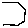
Label: hexagon